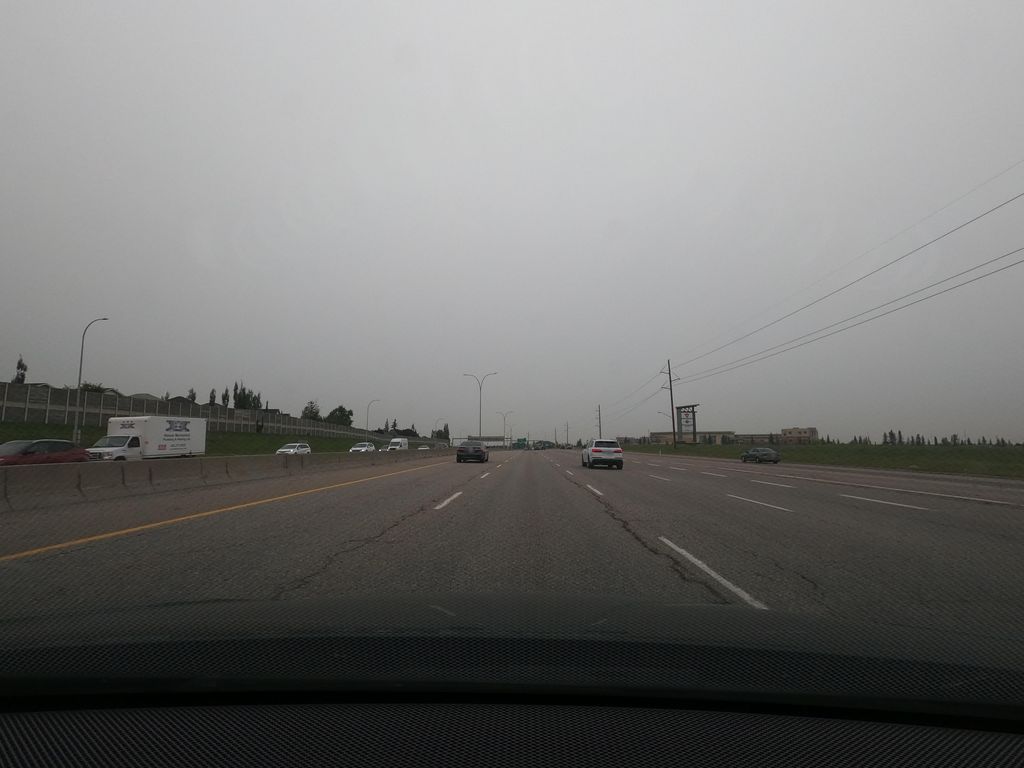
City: calgary